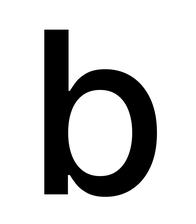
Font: Inter_Medium